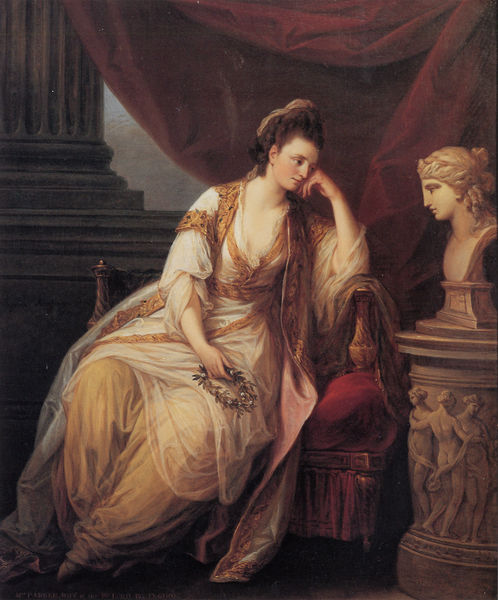
Titel: Bildnis der Theresa Robinson Parker
Künstler: Angelika Kauffmann
Institution: Privatsammlung
Schlagwörter: gemälde, hand, nackt, umhang, weiß, frauen, gelb, sitzen, ausschnitt, busen, ellbogen, finger, frau, frisur, geste, grau, kleid, marmor, nase, orange, profil, stirn, stuhl, stützen, säule, säulen, blick, dame, rot, schleier, tuch, mode, schleife, jung, wand, arm, barock, falten, halten, inkarnat, kleidung, samt, sockel, stein, trauer, bildnis, portrait, porträt, vorhang, öl, gewand, gold, haare, mantel, pose, sessel, sitzend, stoff, adel, klassizismus, borte, poträt, prinzessin, rokoko, rosa, seide, rund, skulptur, statue, adelige, relief, ruhe, sofa, armlehne, lehne, sitz, ansicht, figuren, lehnen, kissen, thron, bordüre, grazien, polster, büste, draperie, melancholie, muse, robe, balken, bildhauerei, plastik, podest, nachdenklich, aufstützen, stola, dekolleté, drapierung, griff, wei, antike, denken, orientalisch, schönheit, kranz, lorbeer, lorbeerkranz, göttin, gedreht, schnitzerei, fries, sandale, tanzende, faltenrock, musen, aufgestützt, durchsichtig, rouge, griechenland, bleich, ehre, antikisierend, blütenkranz, drapé, königin, basis, blätterkranz, femme, anlehnen, reigen, athene, frsiur, cheveux, peinture, couronne, fleur, auflehnen, taft, akademie, purpur, sinnend, antique, colonne, armhaltung, fauteuil, rideau, kanelüren, begutachten, kannelierte säule, van loo, luftig, sculpture, buste, bas relief, transparence, gegenüberstellung, schwermut, marbre, marmorbüste, drei grazien, méditation, gerard, pensive, ausscnitt, h<lten, haten, levitsky, skulprur, zwiesprache, or, betrachtend, minverva, onnen, krans, blumenkrans, divan, rd, couronne de lauriers, fauteuille, minvera